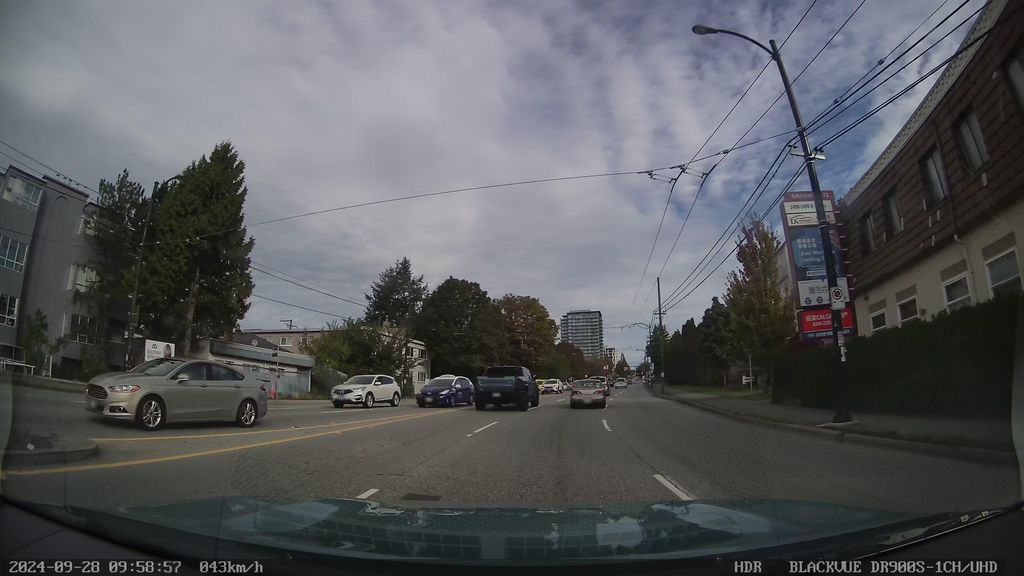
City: vancouver